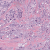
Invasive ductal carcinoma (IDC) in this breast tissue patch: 1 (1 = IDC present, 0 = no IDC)